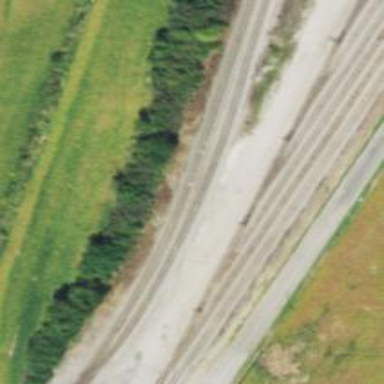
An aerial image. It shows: Railway yard in service.